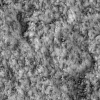
Atmospheric dust classification: not_dusty